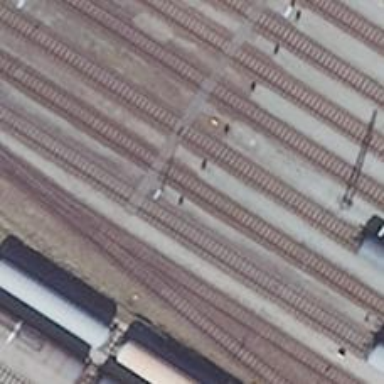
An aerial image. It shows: Railway signal.